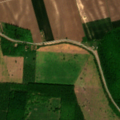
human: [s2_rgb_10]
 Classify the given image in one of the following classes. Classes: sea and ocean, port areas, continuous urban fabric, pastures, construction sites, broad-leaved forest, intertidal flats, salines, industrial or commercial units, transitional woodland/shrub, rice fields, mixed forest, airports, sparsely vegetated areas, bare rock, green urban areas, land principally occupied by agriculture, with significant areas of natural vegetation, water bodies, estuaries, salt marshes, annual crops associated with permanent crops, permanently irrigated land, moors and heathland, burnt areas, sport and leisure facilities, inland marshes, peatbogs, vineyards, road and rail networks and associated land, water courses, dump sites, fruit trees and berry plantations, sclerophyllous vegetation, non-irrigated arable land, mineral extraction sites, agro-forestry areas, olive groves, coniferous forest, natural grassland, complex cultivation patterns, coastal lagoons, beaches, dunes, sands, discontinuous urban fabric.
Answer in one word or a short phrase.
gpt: non-irrigated arable land, broad-leaved forest, transitional woodland/shrub